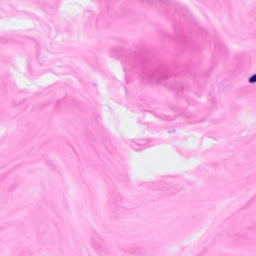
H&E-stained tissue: Breast